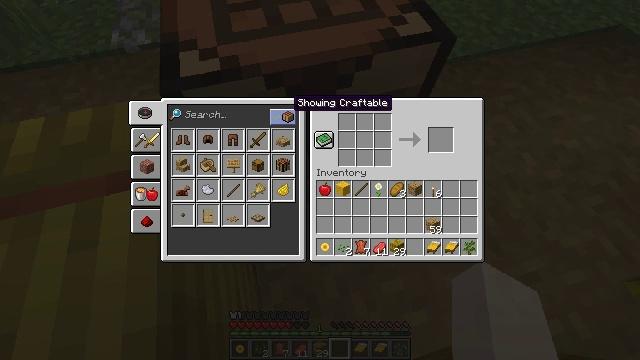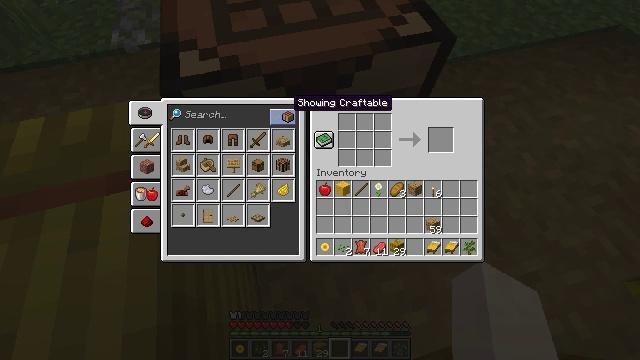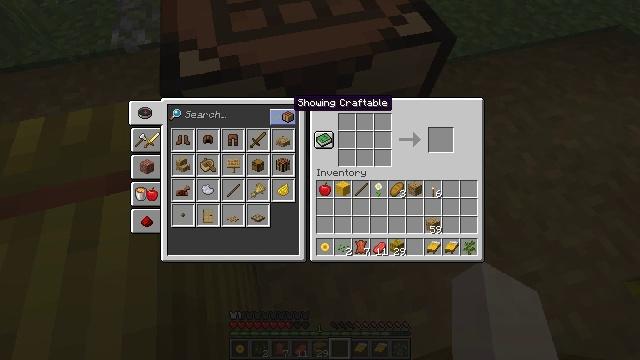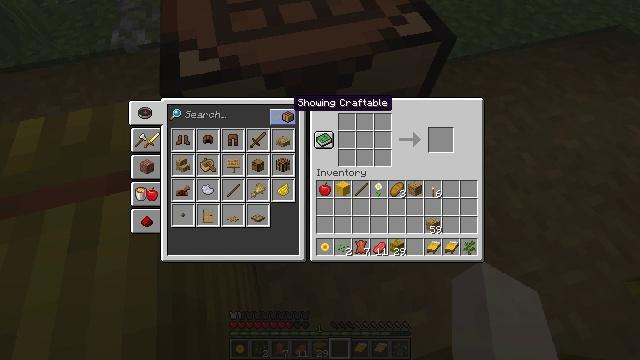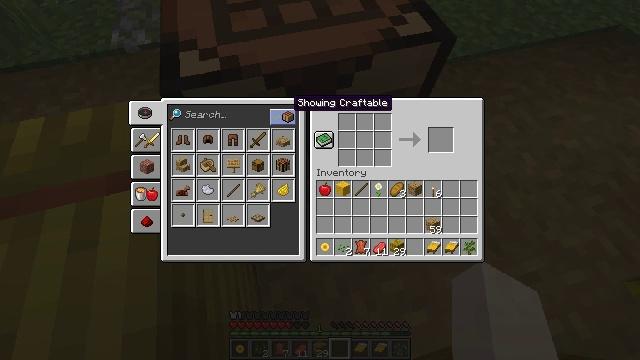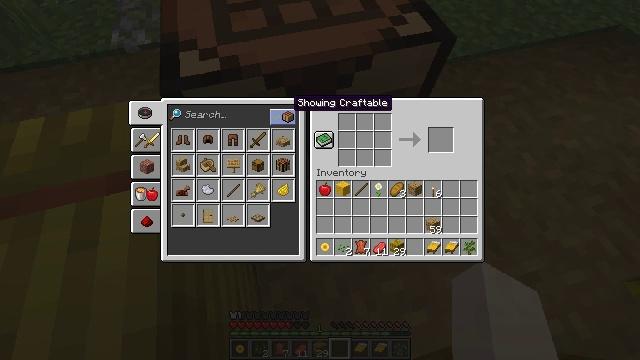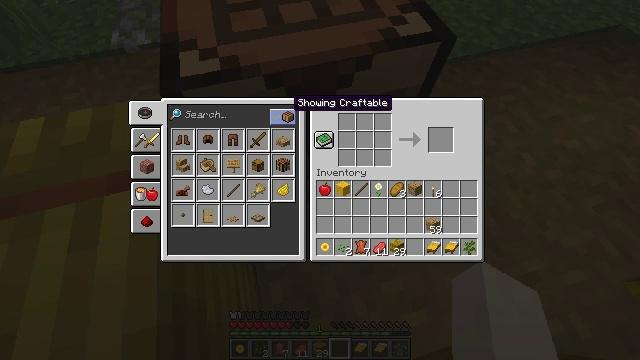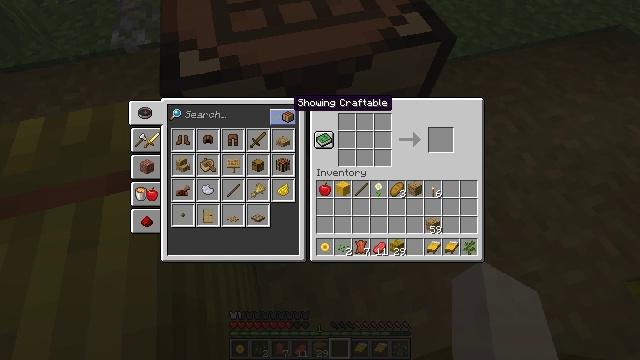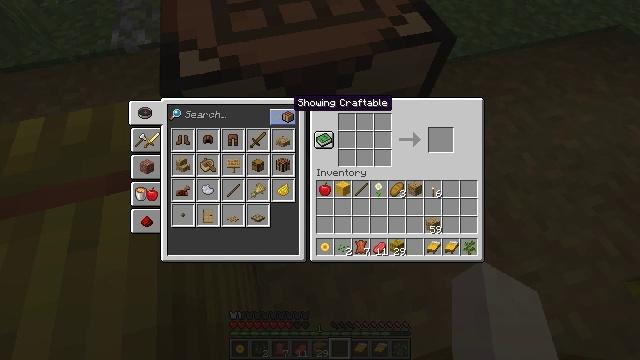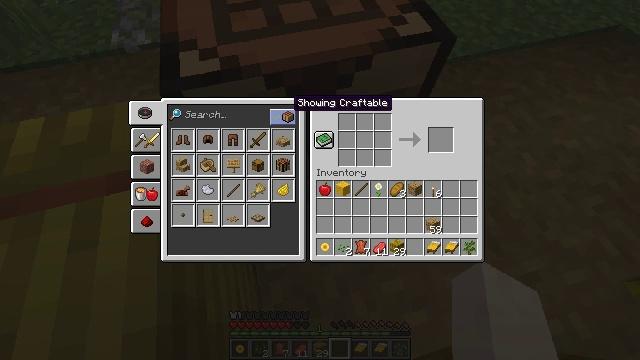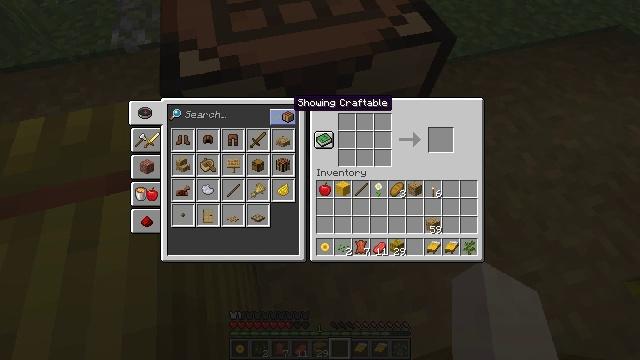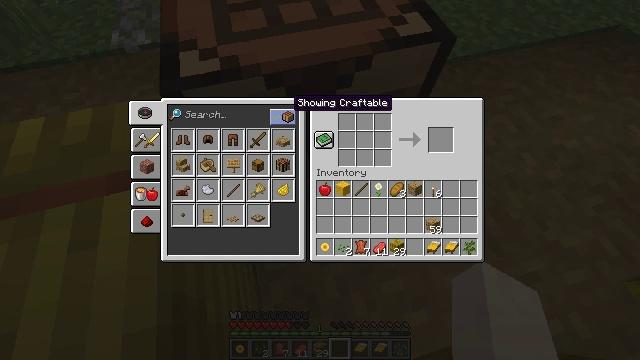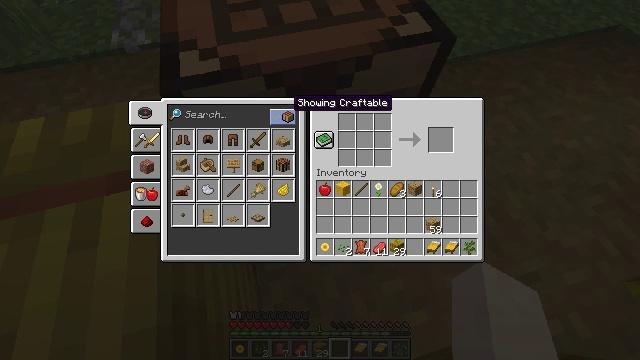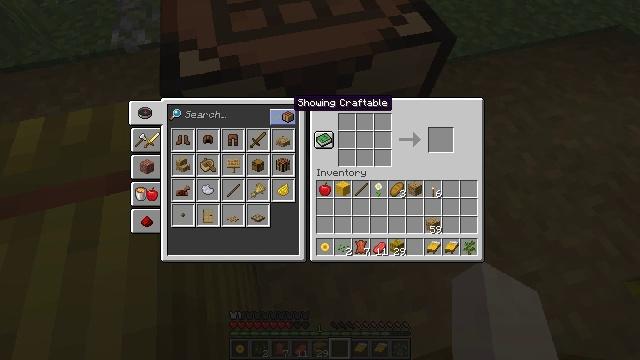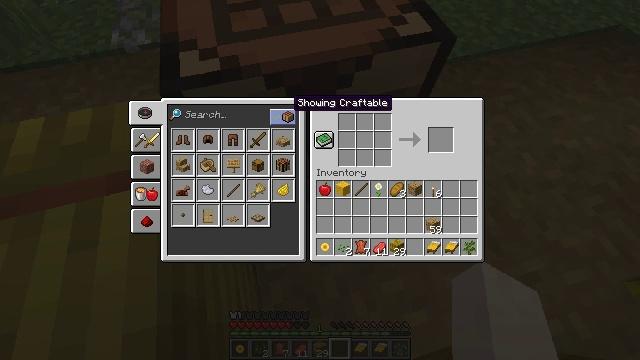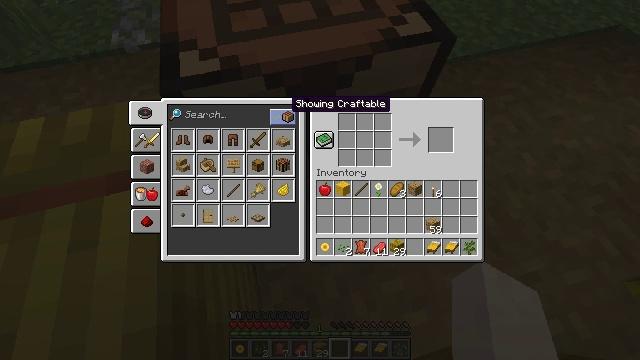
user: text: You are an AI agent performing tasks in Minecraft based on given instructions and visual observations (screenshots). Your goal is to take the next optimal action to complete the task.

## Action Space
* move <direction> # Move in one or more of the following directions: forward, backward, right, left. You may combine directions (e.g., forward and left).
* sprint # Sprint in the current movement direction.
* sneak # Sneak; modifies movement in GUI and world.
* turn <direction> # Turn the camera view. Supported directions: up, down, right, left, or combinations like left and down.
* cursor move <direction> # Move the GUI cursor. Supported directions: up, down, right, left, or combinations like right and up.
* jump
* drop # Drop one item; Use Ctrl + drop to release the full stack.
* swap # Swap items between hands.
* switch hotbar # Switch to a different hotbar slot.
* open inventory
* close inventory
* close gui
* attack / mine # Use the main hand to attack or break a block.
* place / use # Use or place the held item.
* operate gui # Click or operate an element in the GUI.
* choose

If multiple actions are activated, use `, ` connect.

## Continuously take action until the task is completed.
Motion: motion action
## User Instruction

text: Open the crafting table to make a leather helmet.
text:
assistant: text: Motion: no_op
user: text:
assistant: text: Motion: no_op
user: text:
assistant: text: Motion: no_op
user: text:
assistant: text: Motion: no_op
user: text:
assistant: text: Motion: no_op
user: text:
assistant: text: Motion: no_op
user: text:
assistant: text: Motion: no_op
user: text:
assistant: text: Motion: no_op
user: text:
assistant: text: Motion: no_op
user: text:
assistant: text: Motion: no_op
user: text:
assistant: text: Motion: no_op
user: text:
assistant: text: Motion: no_op
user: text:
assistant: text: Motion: no_op
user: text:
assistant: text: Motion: no_op
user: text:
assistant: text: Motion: no_op
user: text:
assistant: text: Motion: no_op
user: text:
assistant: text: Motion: no_op
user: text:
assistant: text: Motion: no_op
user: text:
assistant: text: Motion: no_op
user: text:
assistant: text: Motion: no_op
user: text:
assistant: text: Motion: no_op
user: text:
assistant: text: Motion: no_op
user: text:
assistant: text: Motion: no_op
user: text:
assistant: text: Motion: no_op
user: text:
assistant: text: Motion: no_op
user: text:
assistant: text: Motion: turn left
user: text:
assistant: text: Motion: turn left and down
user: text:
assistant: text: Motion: turn left
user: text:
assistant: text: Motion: turn left
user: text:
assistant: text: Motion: turn left and down